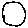
Label: circle